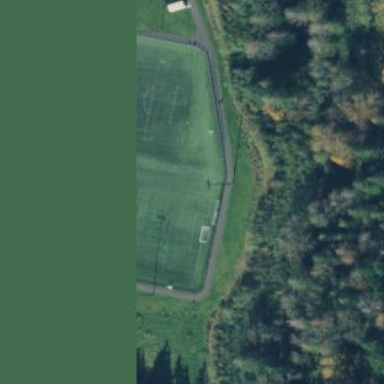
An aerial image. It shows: Soccer pitch with artificial turf for leisure sports activities.